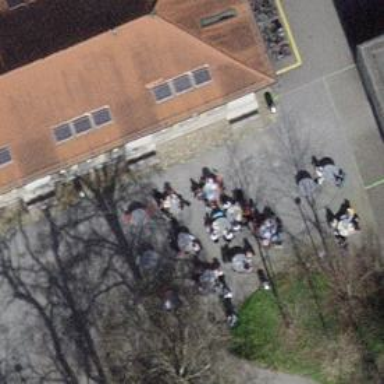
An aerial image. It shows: Black bench.